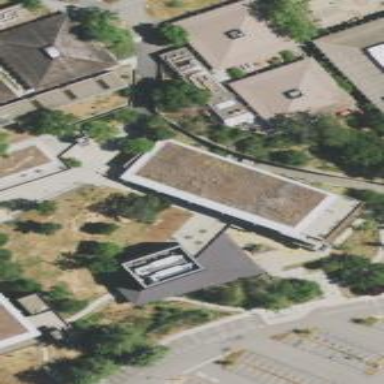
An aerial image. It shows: College building.